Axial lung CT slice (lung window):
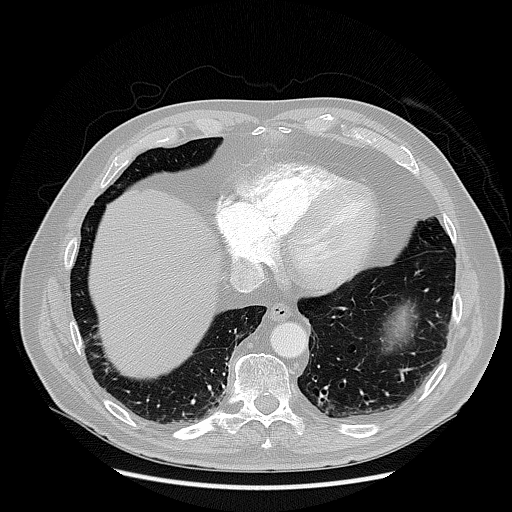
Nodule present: no